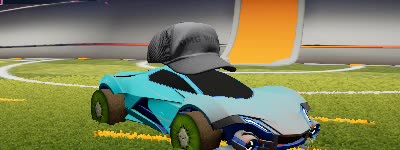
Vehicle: werewolf